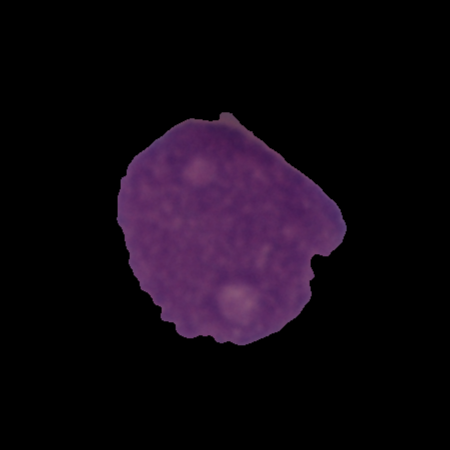
Label: cancer